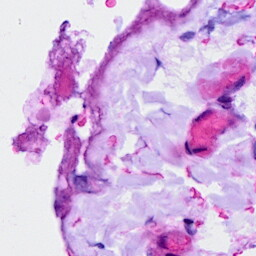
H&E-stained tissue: Ovarian